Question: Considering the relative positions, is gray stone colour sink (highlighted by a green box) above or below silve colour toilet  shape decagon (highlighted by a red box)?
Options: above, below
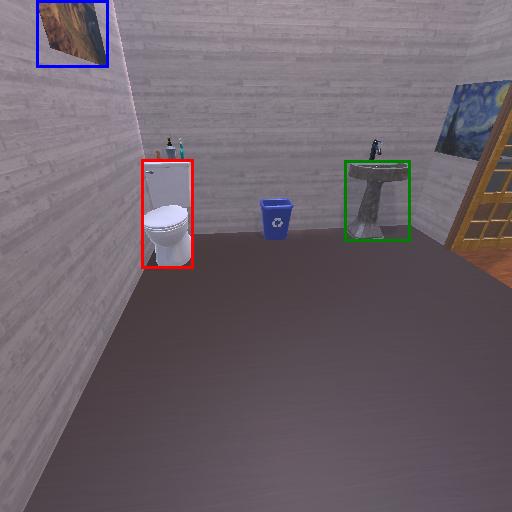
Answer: above